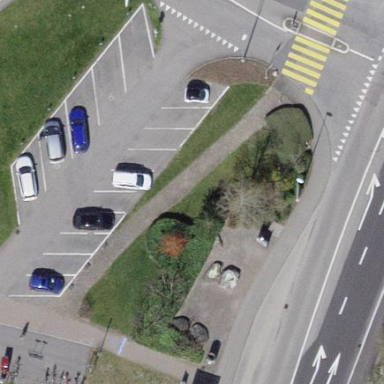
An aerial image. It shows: Parking area with surface.